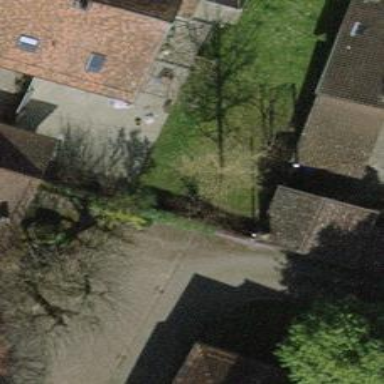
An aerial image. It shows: Driveway with stone surface.